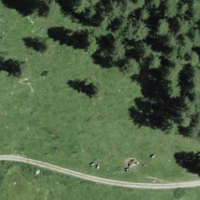
EUNIS habitat code: 26
Species observed at this site:
Buteo buteo
Aquila chrysaetos